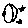
Label: moon